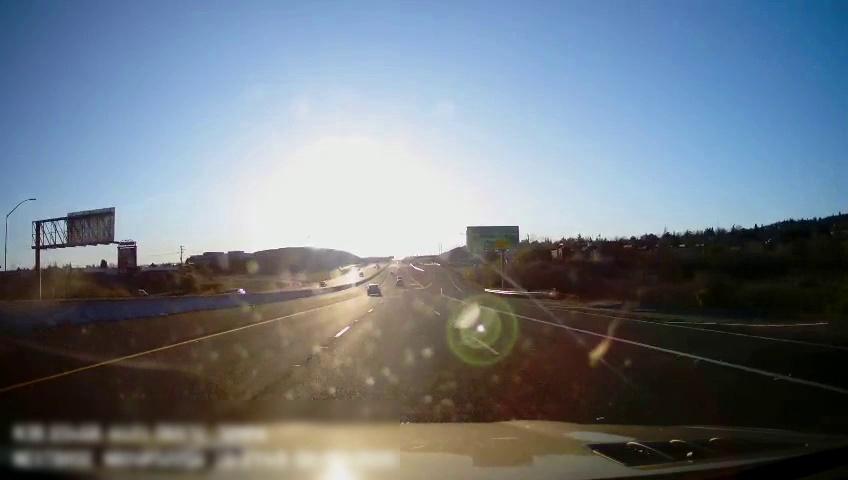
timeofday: Day
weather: Sunny
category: Drivable Space
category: Drivable Space
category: Vehicles | Car
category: Vehicles | Van
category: Vehicles | Car
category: Lanes | Alternate Lane
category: Lanes | Alternate Lane
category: Lanes | Current Lane
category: Lanes | Current Lane
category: Lanes | Alternate Lane
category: Traffic | Signs